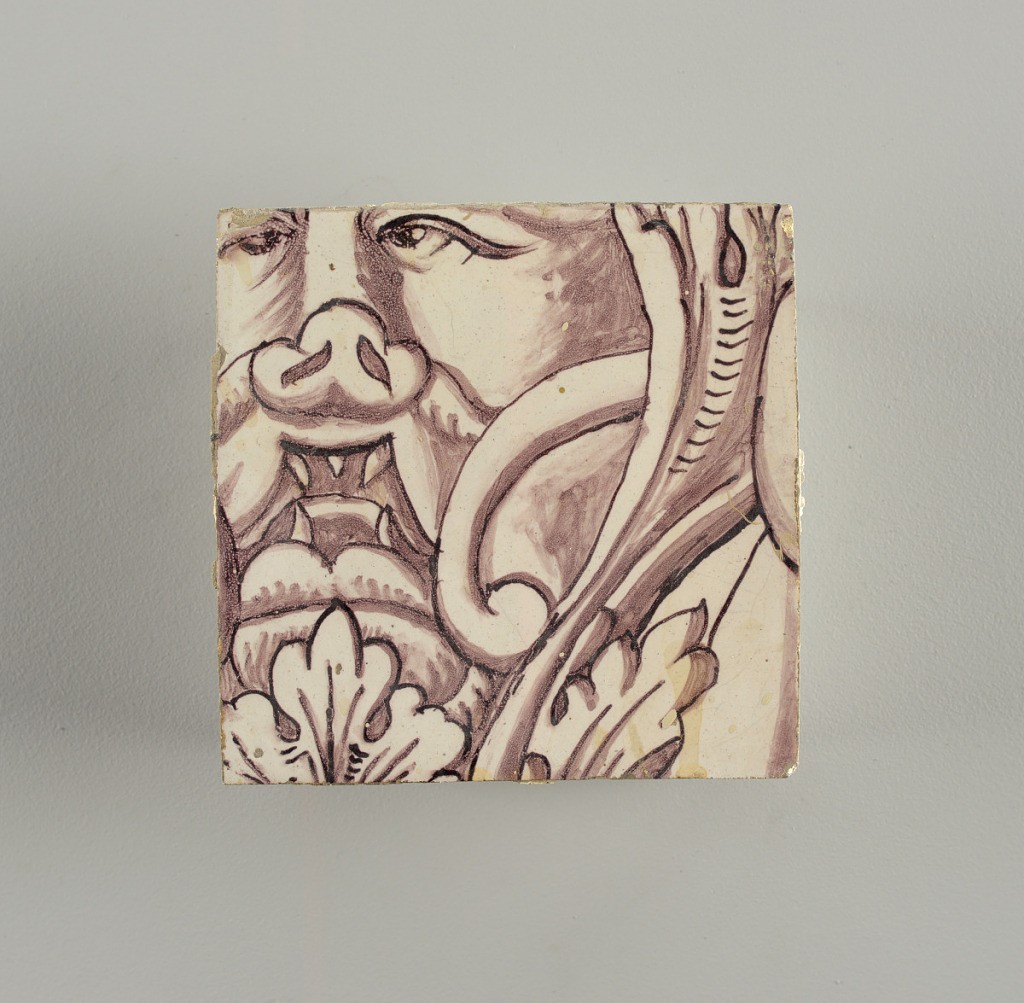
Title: Panel
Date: ca. 1725
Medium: Tin-glazed earthenware, underglaze manganese decoration
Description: Tile from upright rectangular panel of tiles; dark purple (manganese) on white ground showing arched framework; oval cartouche bearing double monogram (probably Lubert Adolf Torck), supported by pair of nude amors; pair of small amors holding crown above, borne by pair of female terms; surrounded by leafscrolls and foliations, with pair of flower-filled urns; top center, lunetted amor's head pendented with rosetted lattice cartouche.

To be used in Rozendaal Castel. Intended to be viewed inset into a wall- indicated by the inclusion of a trompe-l'oeil marbleized edge that surrounds three sides of the panel.